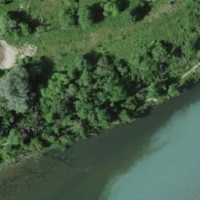
EUNIS habitat code: 15
Species observed at this site:
Anthocharis cardamines
Phylloscopus collybita
Dendrocopos major